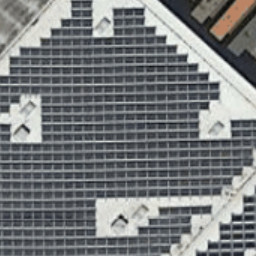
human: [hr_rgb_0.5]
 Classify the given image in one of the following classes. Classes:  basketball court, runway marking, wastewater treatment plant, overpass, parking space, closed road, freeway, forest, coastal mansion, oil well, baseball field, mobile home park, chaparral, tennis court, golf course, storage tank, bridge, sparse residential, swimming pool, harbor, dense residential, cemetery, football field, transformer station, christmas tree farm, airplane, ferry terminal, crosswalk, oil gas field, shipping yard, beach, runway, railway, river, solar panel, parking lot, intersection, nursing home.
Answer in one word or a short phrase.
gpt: solar panel